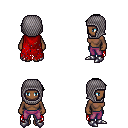
a pixel art fantasy rpg character, female body template, human, dark skin, red tattered cape, magenta pants, black long mohawk hairstyle, chain hood, metal boots, four views (front, back, left, right), 2x2 character sprite sheet, small pixel art, hard edges, no anti-aliasing